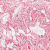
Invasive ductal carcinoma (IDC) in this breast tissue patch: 0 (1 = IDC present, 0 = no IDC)